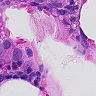
Metastatic tissue present: yes